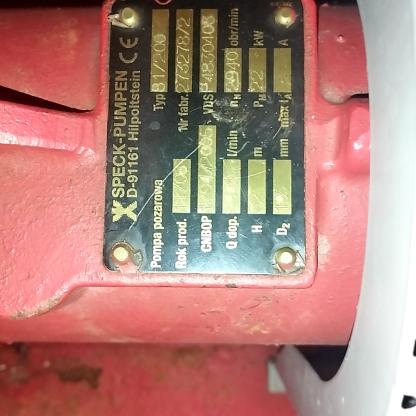
Klasa: tabliczka-znamionowa